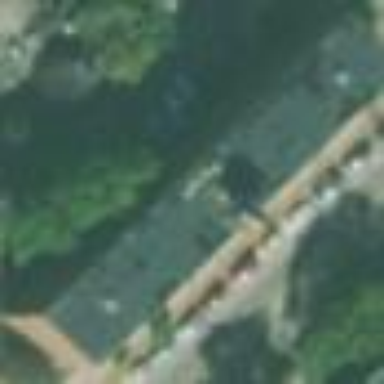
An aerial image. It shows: Residential building.